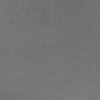
Label: dusty